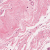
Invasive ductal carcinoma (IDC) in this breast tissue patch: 0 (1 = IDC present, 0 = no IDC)